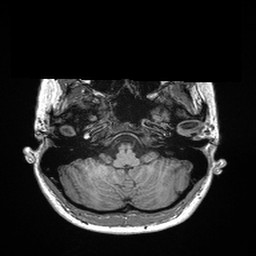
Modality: T1w
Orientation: coronal
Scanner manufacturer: siemens
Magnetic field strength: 3 T
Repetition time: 2.3 s
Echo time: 0.00298 s